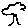
Label: tree